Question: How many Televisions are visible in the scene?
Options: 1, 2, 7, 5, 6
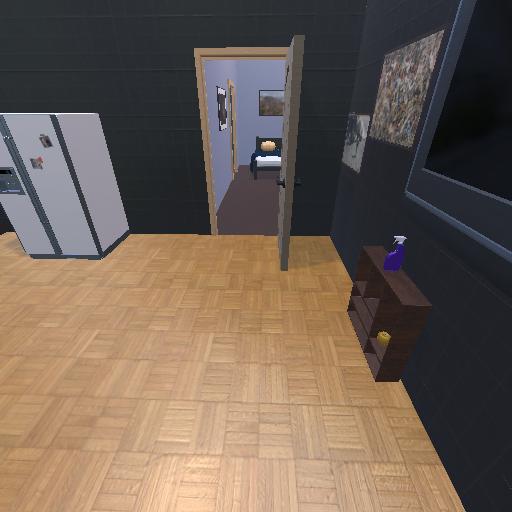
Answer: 1